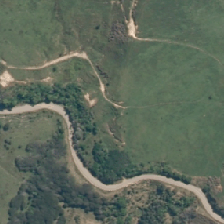
Land cover: grose_broom